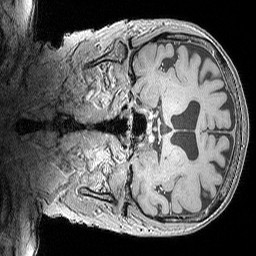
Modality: MP2RAGE
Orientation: coronal
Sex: female
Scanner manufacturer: siemens
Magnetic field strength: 3 T
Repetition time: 5 s
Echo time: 0.00292 s